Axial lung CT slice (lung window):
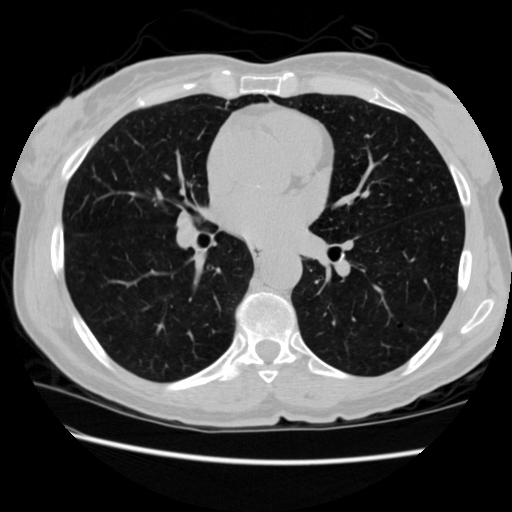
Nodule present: no